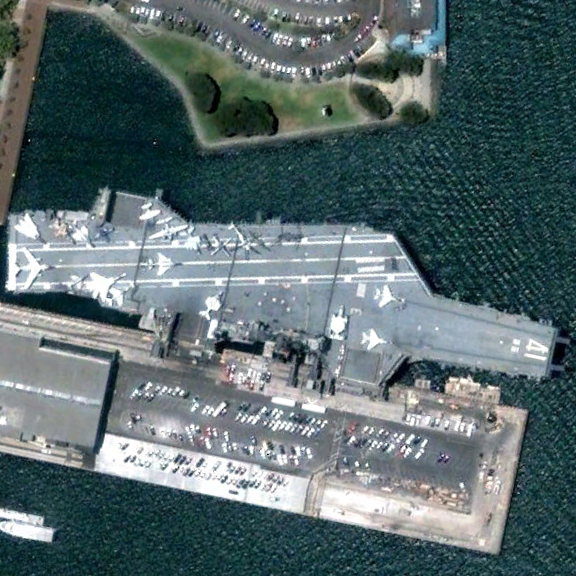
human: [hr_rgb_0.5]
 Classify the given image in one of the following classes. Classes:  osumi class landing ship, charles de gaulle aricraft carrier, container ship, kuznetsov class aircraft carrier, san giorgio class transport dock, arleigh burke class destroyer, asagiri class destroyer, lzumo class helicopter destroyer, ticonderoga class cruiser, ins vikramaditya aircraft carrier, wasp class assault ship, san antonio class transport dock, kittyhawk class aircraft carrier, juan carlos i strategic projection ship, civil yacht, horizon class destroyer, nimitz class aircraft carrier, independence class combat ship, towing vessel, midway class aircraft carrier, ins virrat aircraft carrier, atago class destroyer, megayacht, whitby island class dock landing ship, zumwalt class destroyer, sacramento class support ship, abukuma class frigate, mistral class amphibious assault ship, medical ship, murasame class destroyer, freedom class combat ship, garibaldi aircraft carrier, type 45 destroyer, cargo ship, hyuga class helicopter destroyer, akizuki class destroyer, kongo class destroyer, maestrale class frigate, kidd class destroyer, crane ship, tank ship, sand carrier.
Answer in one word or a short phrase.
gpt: Midway class aircraft carrier